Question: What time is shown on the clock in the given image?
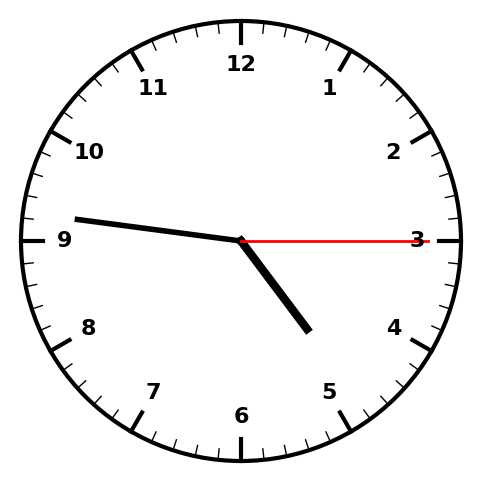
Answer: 04:46:15